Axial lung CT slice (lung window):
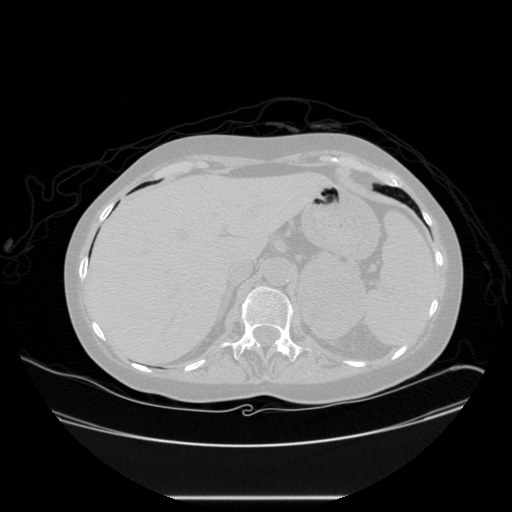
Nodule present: no